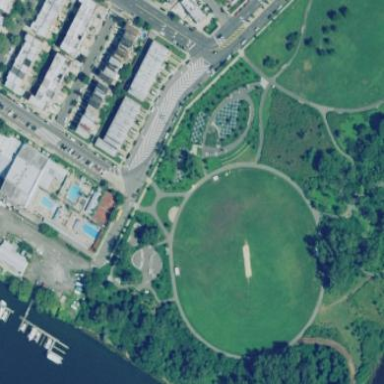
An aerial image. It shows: Cricket pitch for leisure and sport activities.